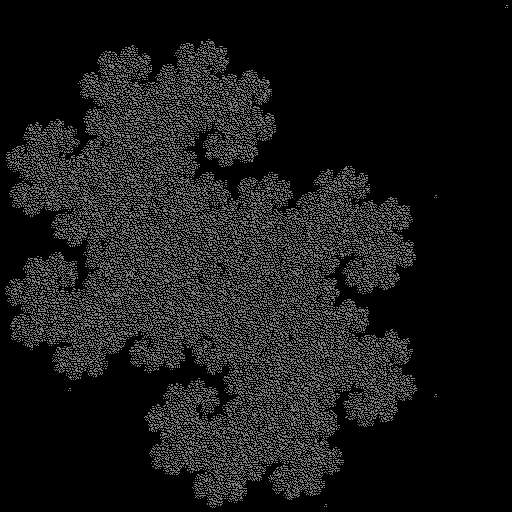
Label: dragon_curve